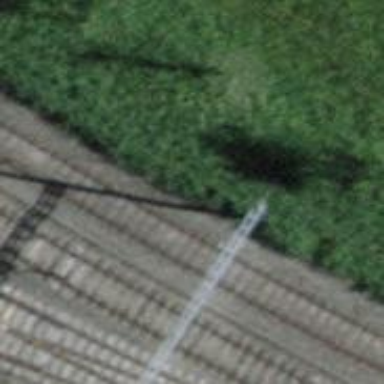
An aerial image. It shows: Rail yard with electrified contact lines for railway operations.